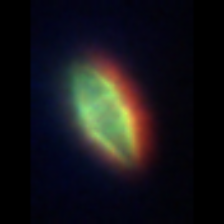
Taxon: Gyrodinium
Group: Dinoflagellates